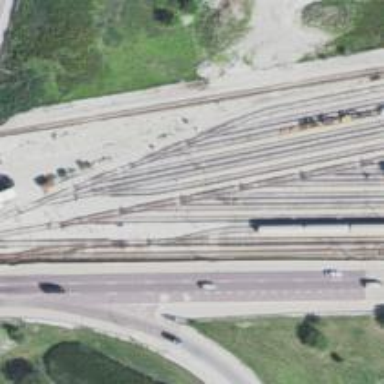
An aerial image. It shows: Yard area with electrified rail tracks.